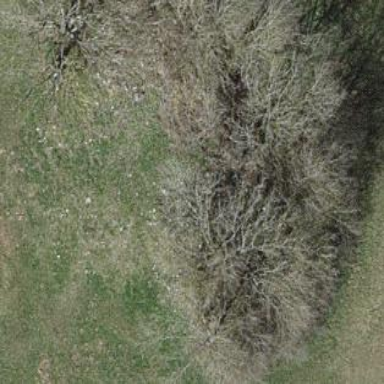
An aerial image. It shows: Patch of scrub vegetation.